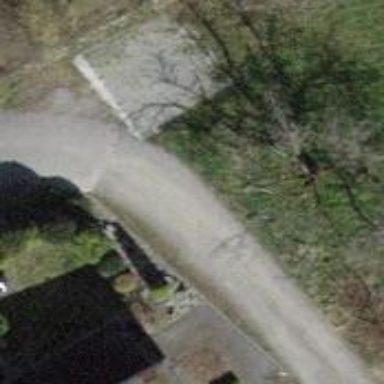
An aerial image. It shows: Alley classified as service road.